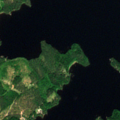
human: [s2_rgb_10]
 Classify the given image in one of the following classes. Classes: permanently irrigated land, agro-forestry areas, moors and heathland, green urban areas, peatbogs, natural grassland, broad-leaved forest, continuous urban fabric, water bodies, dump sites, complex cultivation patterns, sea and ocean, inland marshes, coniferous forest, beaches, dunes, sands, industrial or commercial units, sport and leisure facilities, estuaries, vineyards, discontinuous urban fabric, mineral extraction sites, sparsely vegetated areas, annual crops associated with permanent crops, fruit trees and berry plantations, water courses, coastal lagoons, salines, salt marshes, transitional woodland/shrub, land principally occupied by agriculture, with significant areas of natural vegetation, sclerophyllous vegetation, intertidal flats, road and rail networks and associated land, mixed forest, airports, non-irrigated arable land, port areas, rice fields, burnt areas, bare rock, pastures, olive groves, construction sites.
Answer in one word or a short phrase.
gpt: coniferous forest, mixed forest, water bodies